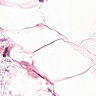
Metastatic tissue present: no